Interaction volume radius: 5 \u00c5
Interaction volume height: 15 \u00c5
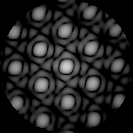
Disorder parameter: 0.05533